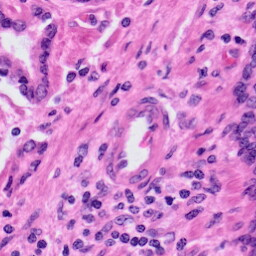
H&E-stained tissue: Prostate